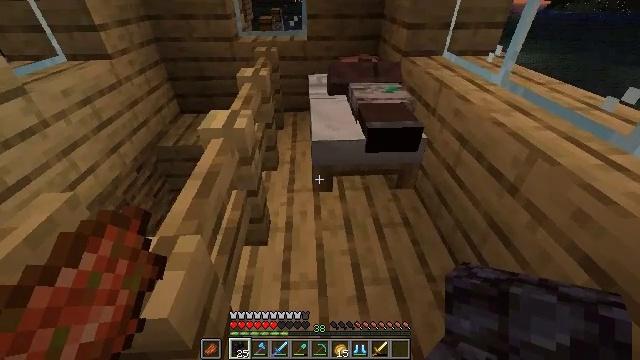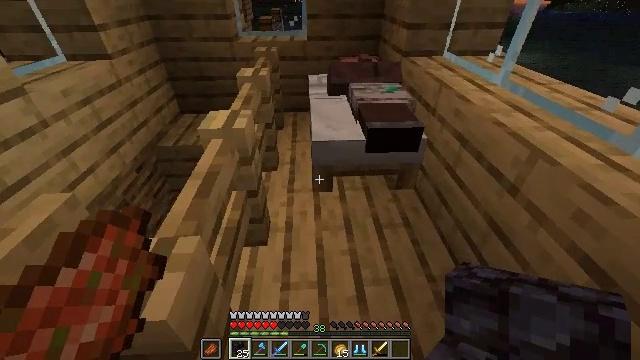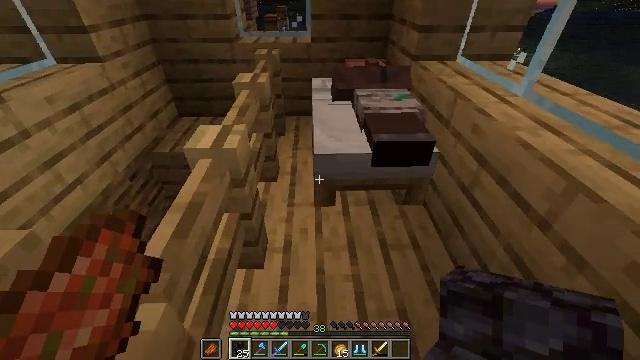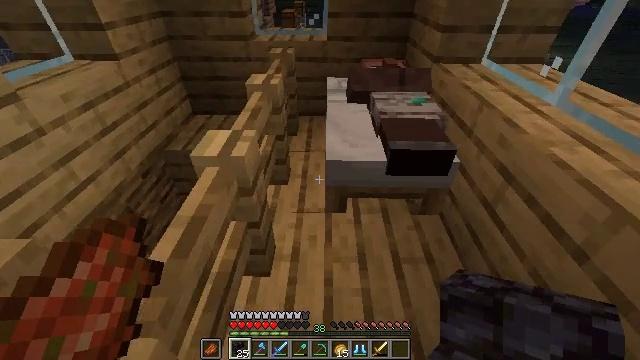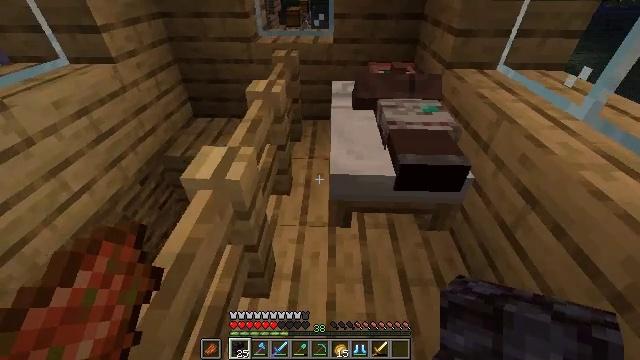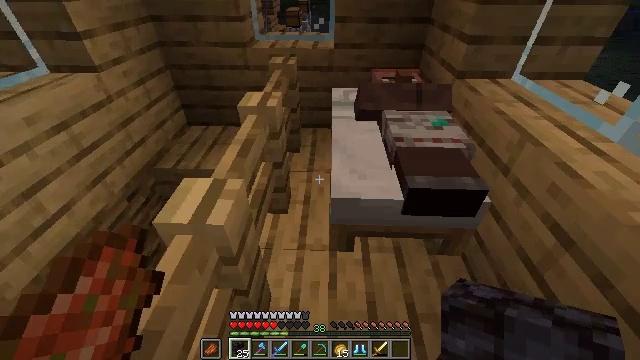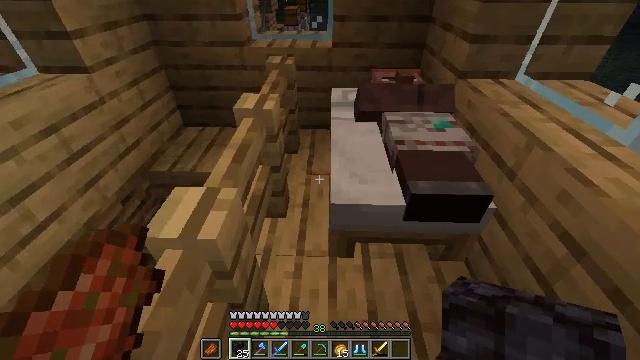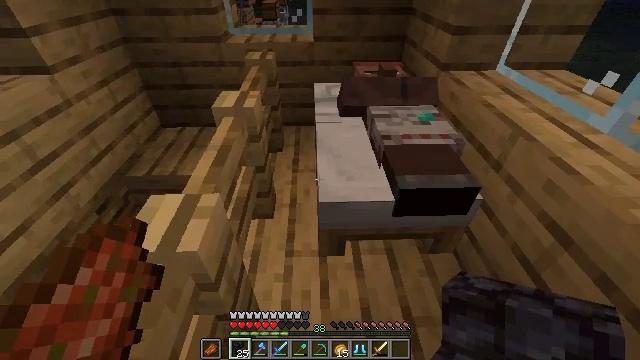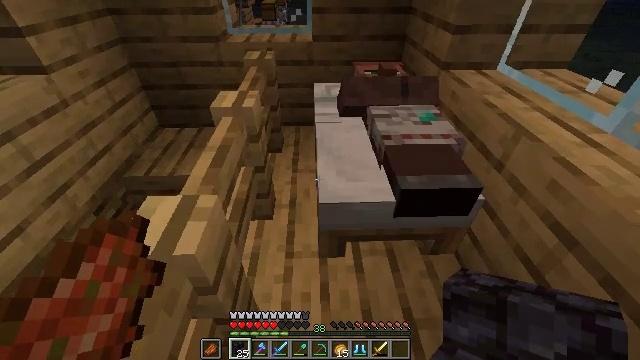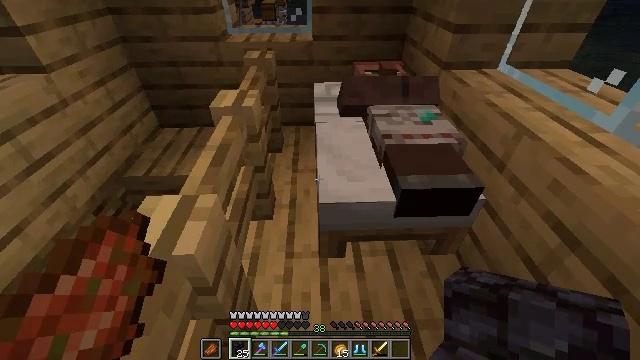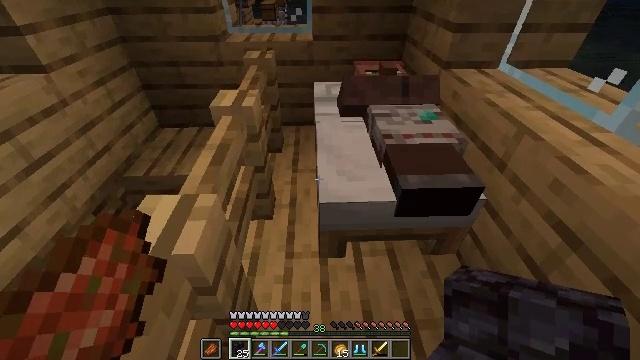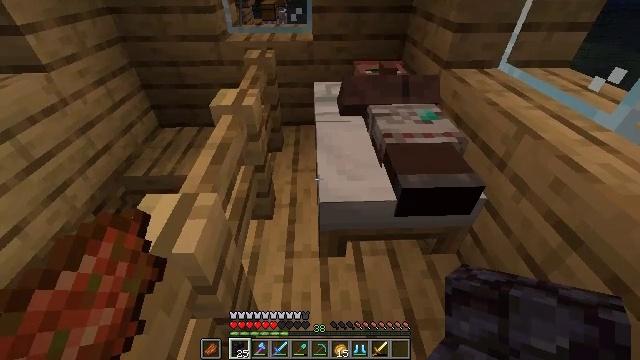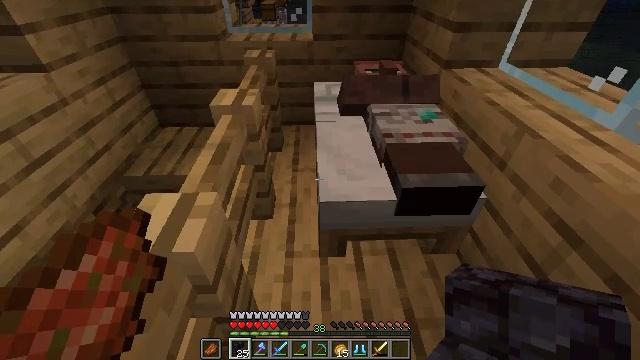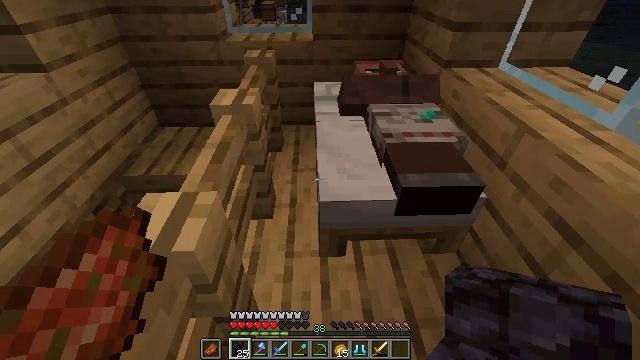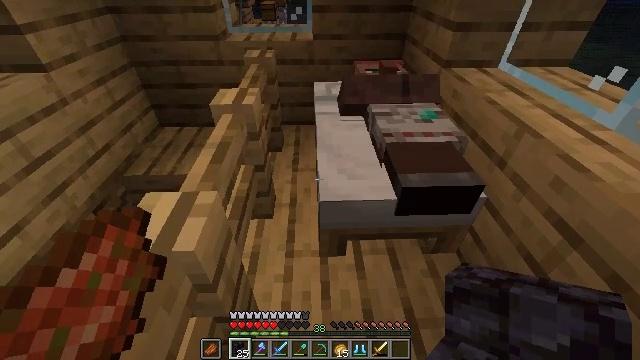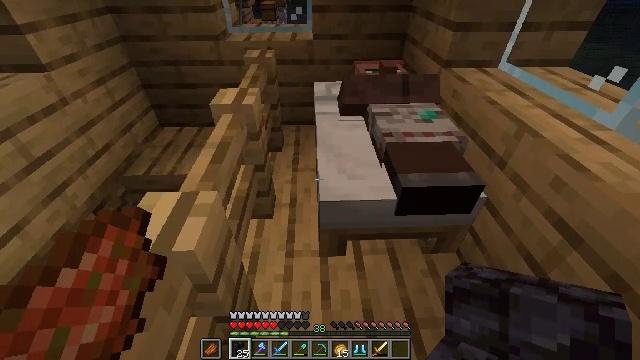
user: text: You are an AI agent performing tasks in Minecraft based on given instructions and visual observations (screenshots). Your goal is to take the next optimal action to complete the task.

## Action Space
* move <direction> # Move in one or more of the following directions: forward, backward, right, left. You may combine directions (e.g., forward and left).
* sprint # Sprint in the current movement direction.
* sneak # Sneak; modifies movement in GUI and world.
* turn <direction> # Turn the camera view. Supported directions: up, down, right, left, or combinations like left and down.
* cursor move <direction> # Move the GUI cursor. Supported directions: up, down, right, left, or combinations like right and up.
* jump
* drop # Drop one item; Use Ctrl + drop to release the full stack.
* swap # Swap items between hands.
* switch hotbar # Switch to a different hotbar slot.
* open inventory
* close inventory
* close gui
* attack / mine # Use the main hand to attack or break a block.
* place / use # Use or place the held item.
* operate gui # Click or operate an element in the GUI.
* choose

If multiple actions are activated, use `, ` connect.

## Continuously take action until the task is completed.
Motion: motion action
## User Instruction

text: Retrieve the white bed for later use.
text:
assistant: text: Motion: move forward
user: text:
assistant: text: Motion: move forward, turn left
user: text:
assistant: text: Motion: move forward, turn left
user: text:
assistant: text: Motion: move forward, turn left
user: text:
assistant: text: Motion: no_op
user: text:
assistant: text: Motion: no_op
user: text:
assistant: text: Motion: turn right and down
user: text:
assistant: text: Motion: no_op
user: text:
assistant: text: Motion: no_op
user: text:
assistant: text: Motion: no_op
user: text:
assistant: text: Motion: no_op
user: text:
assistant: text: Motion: no_op
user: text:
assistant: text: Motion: no_op
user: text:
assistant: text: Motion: no_op
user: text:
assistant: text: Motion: no_op
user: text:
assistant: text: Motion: no_op
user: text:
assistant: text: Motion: no_op
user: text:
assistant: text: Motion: no_op
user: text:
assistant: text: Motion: no_op
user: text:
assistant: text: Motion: no_op
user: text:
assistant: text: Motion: no_op
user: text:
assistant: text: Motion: no_op
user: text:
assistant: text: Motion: no_op
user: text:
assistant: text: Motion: no_op
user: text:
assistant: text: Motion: no_op
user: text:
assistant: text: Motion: no_op
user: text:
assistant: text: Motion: no_op
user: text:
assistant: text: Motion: no_op
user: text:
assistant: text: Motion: no_op
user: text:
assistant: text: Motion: no_op